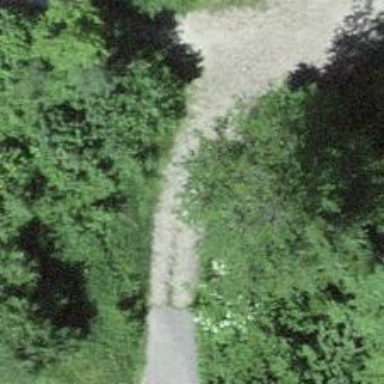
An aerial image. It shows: Service road with unpaved surface.